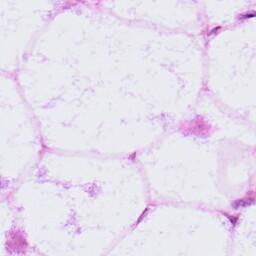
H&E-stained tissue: LymphNode